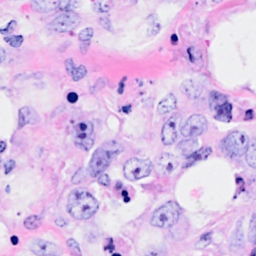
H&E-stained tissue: Breast